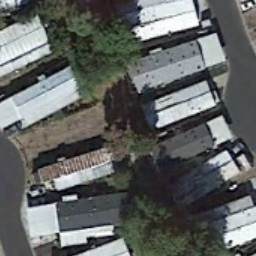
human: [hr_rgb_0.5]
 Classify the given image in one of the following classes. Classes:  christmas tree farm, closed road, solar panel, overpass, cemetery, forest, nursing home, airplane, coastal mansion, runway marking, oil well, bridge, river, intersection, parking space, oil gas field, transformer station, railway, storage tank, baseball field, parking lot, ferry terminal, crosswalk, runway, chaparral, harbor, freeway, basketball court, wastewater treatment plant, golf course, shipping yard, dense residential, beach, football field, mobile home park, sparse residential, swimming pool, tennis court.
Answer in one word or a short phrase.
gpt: mobile home park